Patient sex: F
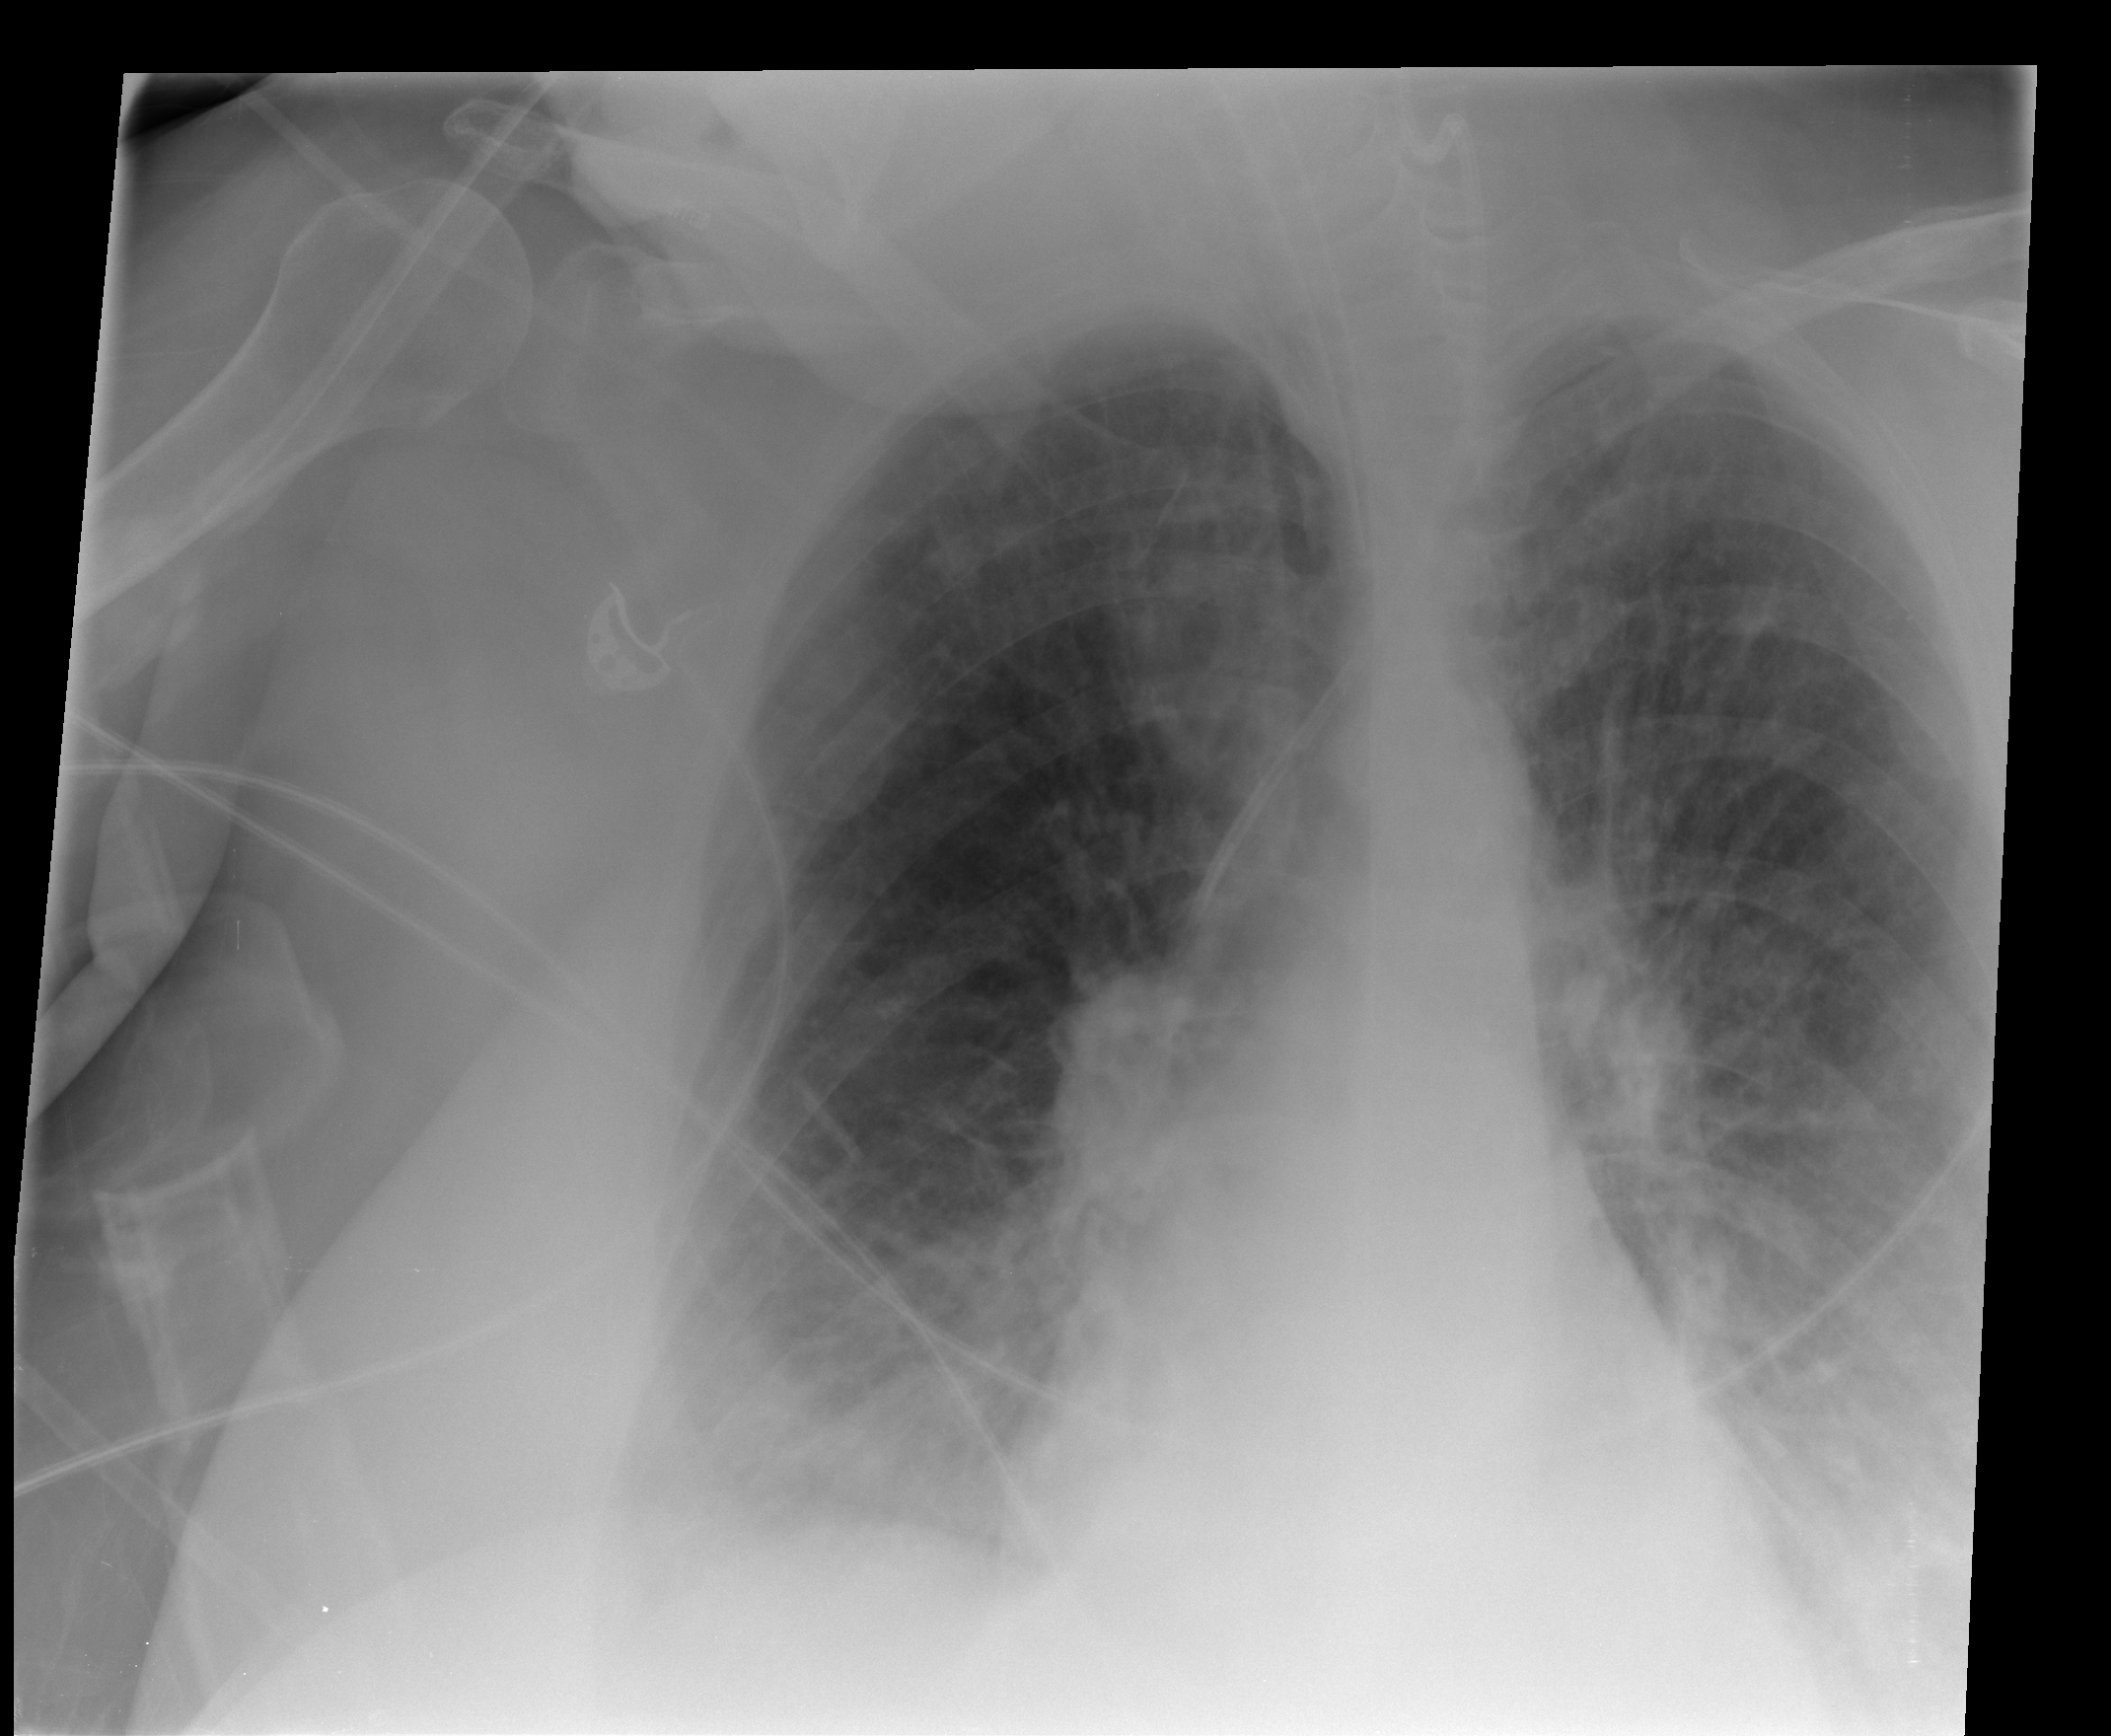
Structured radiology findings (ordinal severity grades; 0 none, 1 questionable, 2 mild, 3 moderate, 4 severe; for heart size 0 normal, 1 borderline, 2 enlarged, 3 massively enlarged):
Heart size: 1
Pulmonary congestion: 2
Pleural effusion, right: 2
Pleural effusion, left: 2
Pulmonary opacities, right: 2
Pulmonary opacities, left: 2
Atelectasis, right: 2
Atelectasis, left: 2